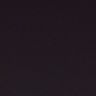
Metastatic tissue present: no